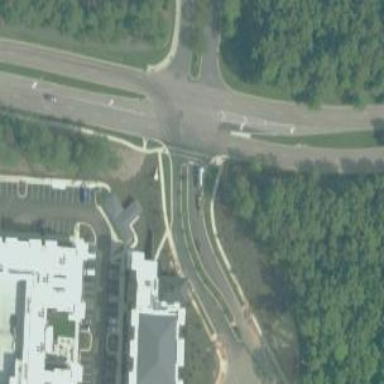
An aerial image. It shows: Unclassified asphalt road with separate sidewalk.